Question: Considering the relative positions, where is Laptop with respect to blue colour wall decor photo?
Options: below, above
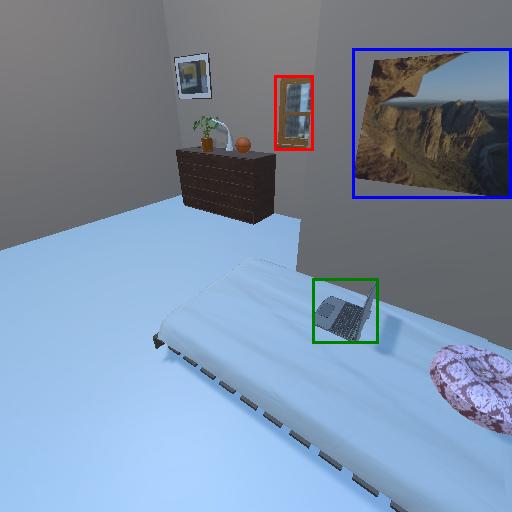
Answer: below